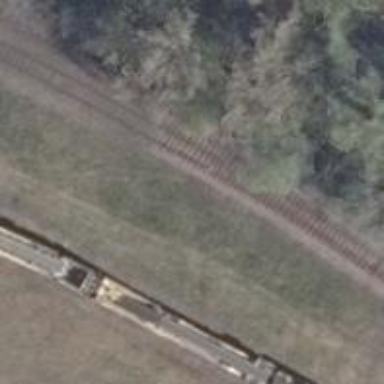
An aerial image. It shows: Railway switch.